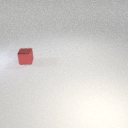
small red metal cube